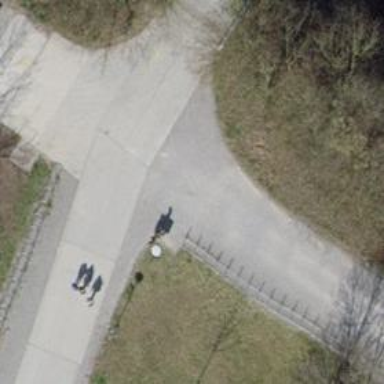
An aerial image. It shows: Openable double cycle barrier.